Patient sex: F
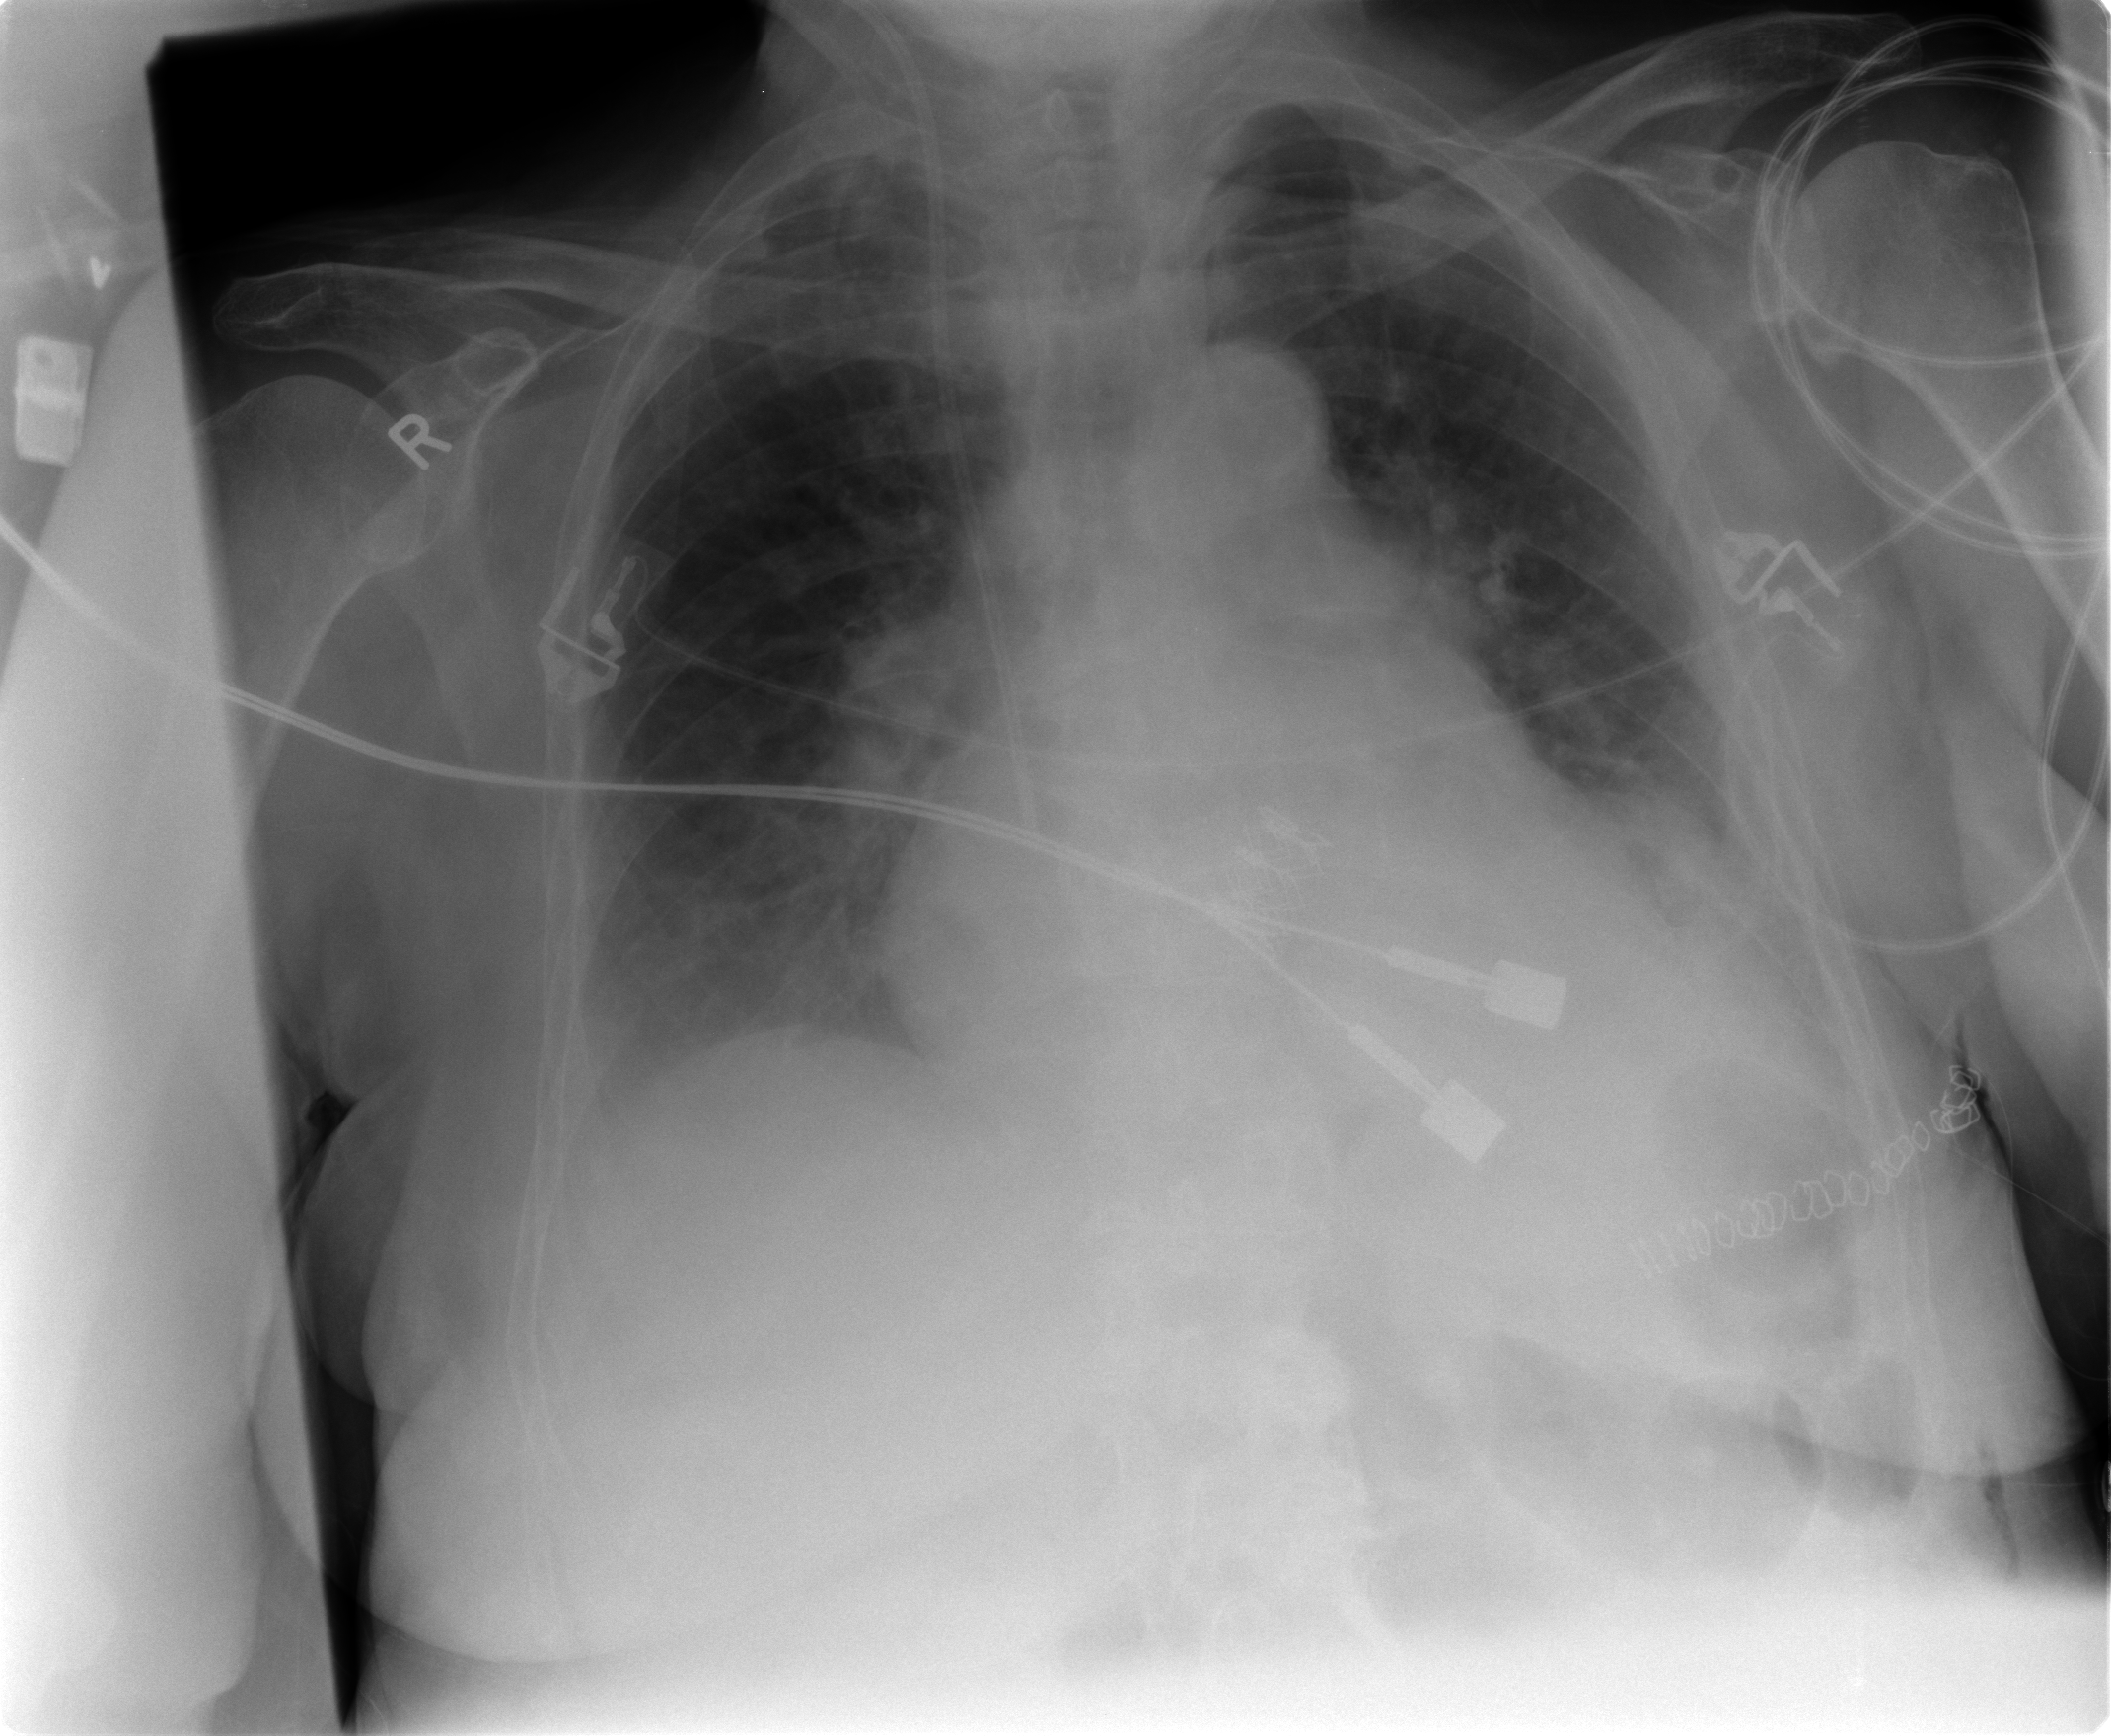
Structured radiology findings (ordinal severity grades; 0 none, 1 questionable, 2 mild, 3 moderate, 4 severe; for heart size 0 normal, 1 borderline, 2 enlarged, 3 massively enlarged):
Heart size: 2
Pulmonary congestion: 2
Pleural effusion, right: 2
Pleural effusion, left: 2
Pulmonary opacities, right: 2
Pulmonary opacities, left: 1
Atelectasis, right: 2
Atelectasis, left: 2